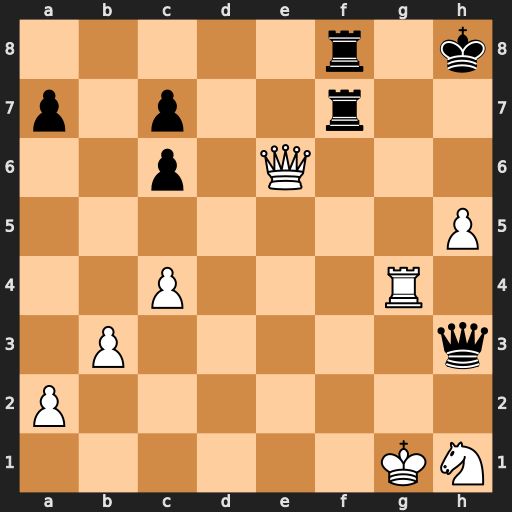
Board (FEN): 5r1k/p1p2r2/2p1Q3/7P/2P3R1/1P5q/P7/6KN
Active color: w
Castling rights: -
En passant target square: -
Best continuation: Qh6+ Rh7 Qxf8#